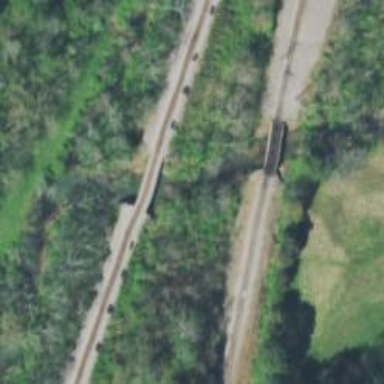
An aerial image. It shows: Bridge over railway tracks marked with milepost 00C.